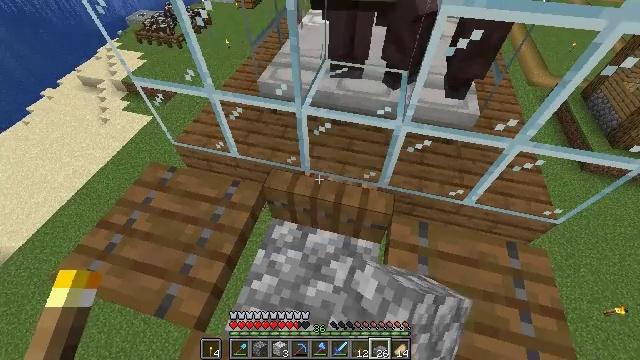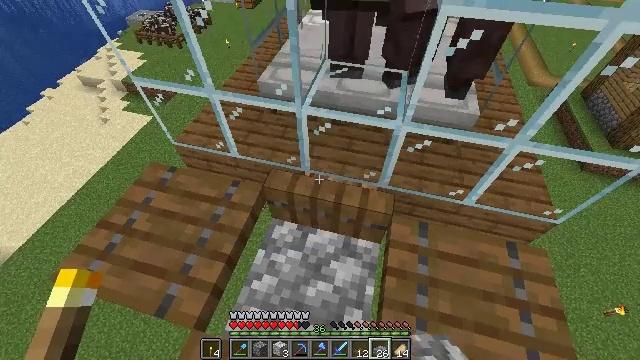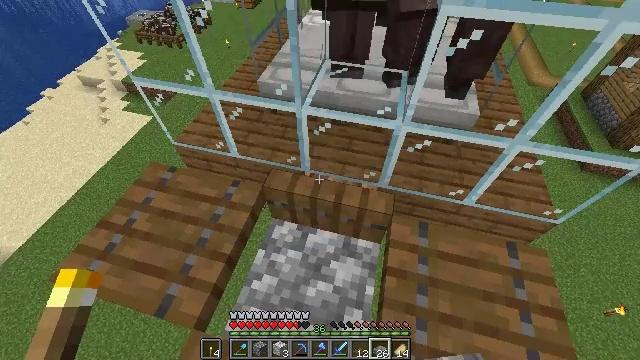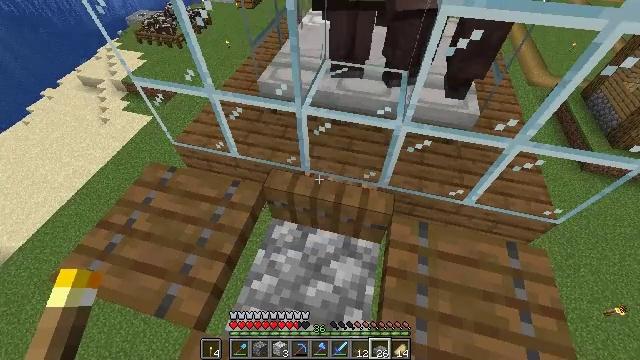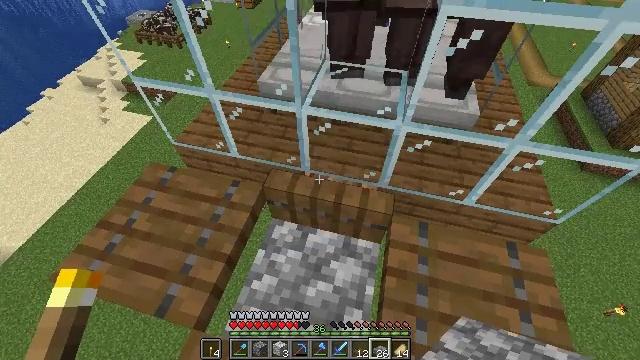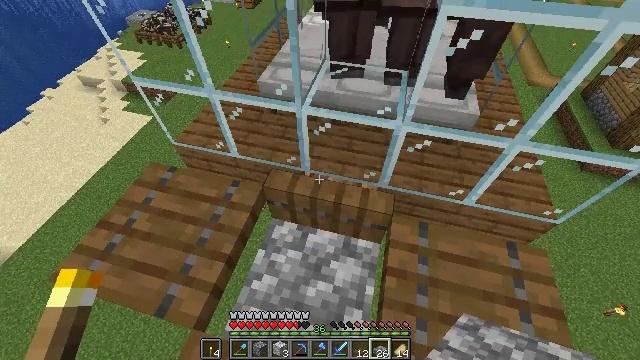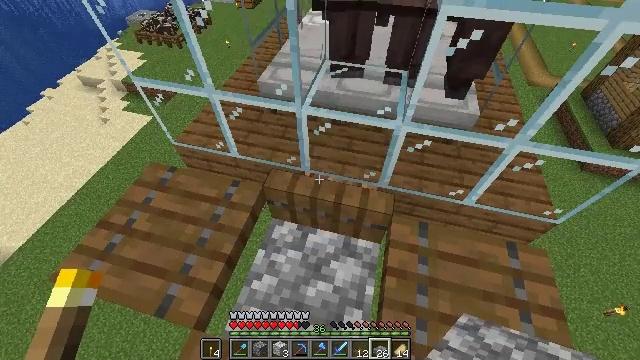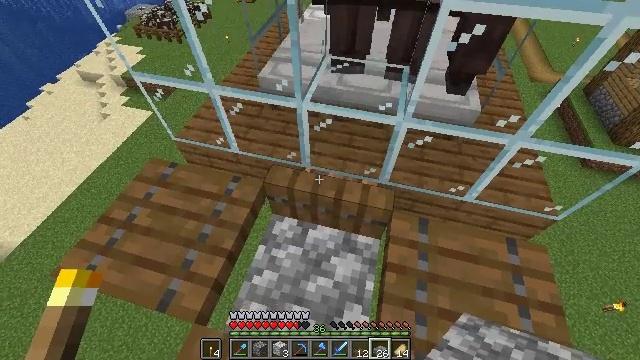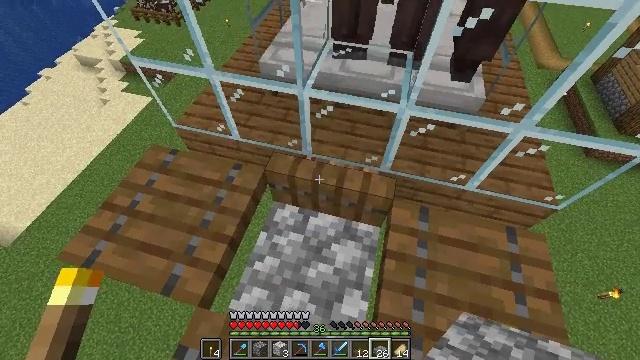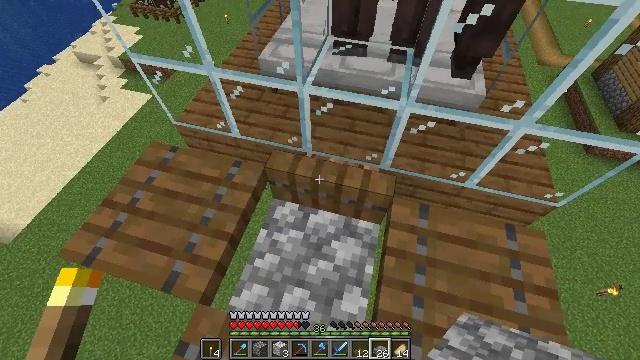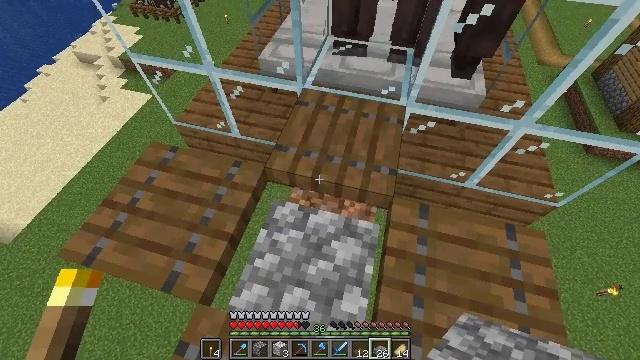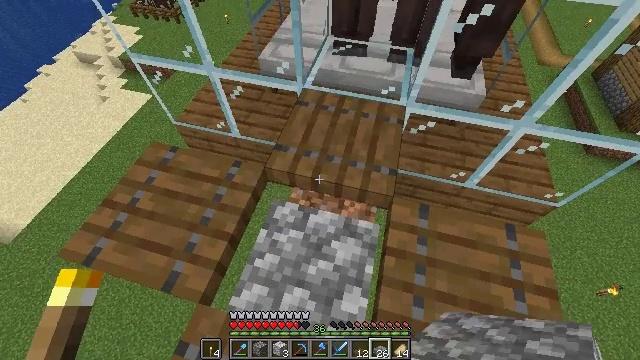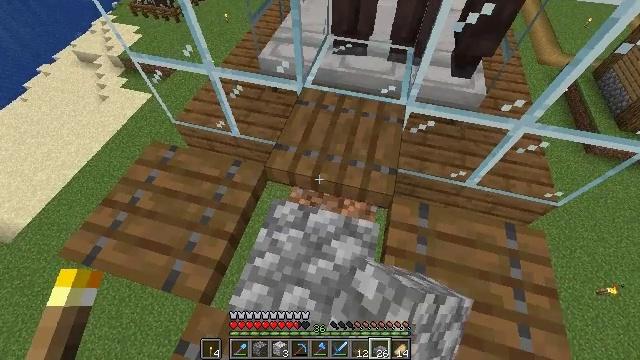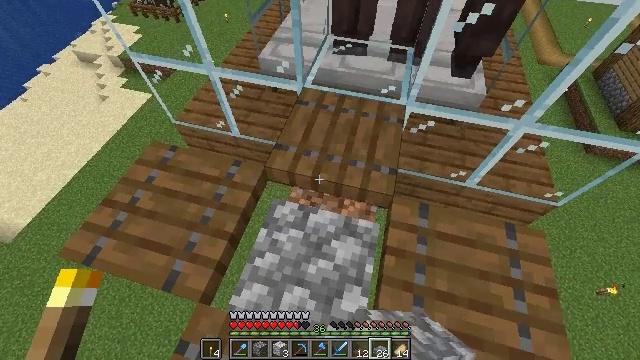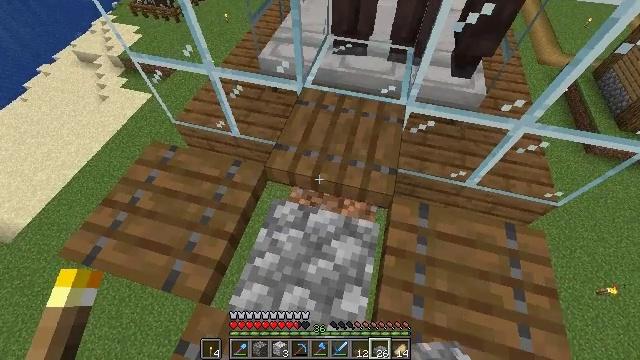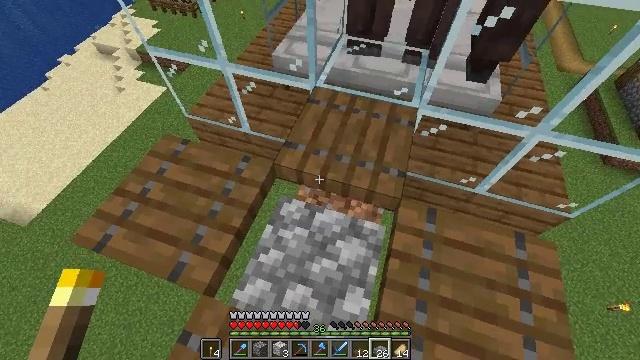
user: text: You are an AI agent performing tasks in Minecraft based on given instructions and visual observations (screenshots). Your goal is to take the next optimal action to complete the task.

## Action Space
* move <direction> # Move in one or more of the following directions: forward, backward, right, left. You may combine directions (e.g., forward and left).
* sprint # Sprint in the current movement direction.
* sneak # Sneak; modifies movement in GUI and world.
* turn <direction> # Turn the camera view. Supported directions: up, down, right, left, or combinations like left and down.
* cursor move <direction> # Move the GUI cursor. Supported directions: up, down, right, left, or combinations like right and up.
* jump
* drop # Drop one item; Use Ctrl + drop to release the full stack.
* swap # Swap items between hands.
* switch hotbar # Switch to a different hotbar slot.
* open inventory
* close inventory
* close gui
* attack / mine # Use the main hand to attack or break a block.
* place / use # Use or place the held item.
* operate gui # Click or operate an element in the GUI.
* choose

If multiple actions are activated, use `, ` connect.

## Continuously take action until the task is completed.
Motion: motion action
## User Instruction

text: Break the cobblestone slab to recycle it.
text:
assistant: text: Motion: no_op
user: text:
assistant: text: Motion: no_op
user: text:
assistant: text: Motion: no_op
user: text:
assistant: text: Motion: no_op
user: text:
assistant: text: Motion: no_op
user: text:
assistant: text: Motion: no_op
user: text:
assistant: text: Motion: no_op
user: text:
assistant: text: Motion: turn down
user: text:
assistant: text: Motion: no_op
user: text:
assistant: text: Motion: use / place
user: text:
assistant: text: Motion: use / place
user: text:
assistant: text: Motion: use / place
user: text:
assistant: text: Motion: no_op
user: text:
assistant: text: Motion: no_op
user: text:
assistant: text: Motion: turn left
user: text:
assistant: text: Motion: turn left and up
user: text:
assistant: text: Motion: turn left
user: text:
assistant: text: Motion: turn left
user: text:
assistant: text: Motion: turn left
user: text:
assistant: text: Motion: no_op
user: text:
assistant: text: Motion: use / place
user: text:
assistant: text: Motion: use / place
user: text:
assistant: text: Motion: use / place
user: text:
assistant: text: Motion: no_op
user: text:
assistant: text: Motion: no_op
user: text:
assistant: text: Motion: no_op
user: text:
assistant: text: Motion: no_op
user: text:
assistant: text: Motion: no_op
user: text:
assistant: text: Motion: no_op
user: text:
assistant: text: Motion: no_op